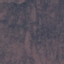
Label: HerbaceousVegetation